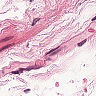
Metastatic tissue present: no